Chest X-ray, AP view. Patient: 23 years old, sex M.
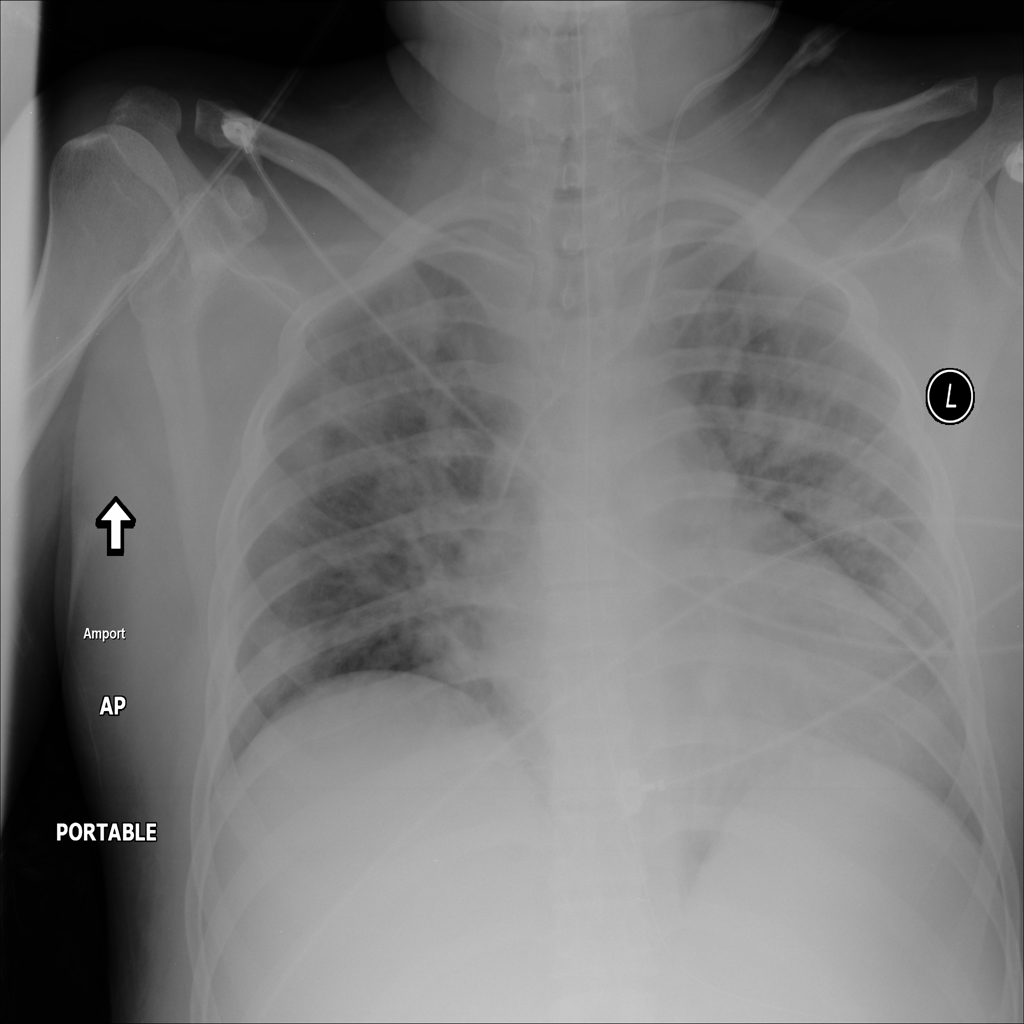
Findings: Edema, Infiltration